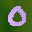
Label: 0